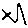
Label: zigzag